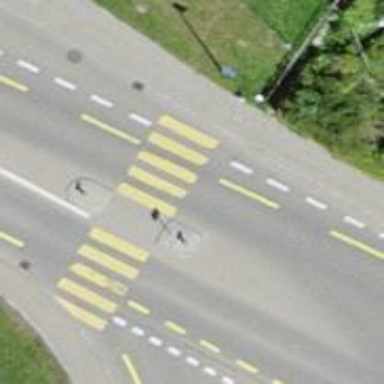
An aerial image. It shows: Marked road crossing with island and clear markings.